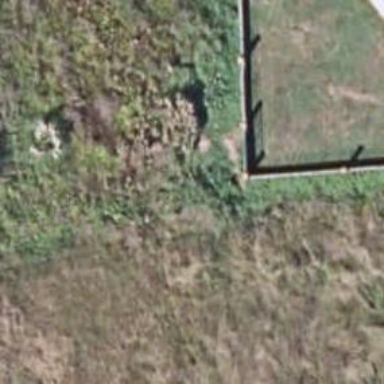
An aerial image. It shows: Fence is in the image.